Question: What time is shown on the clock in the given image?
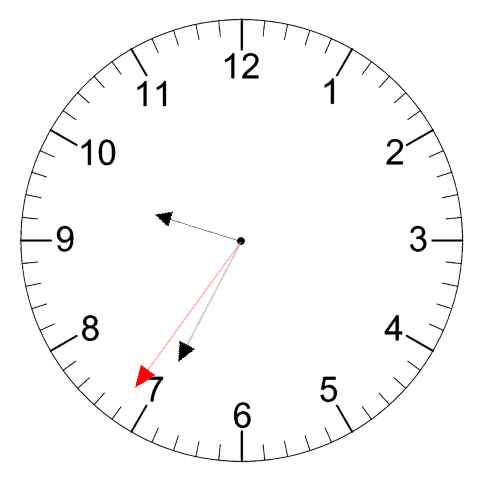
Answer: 09:34:36